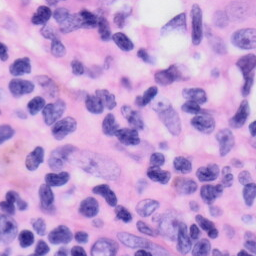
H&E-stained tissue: Skin